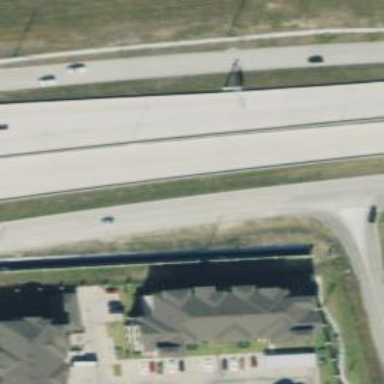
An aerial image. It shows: Secondary road with frontage road.